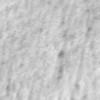
Label: no_change